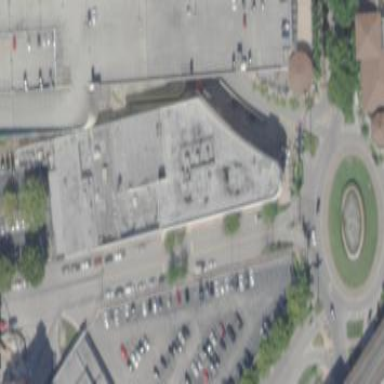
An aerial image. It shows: Building.